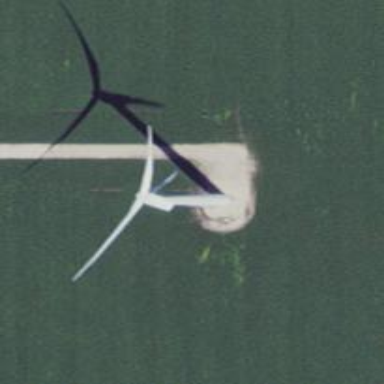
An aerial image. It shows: Wind generator powered by horizontal axis wind turbine.